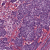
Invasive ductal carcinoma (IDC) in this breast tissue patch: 1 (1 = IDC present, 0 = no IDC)